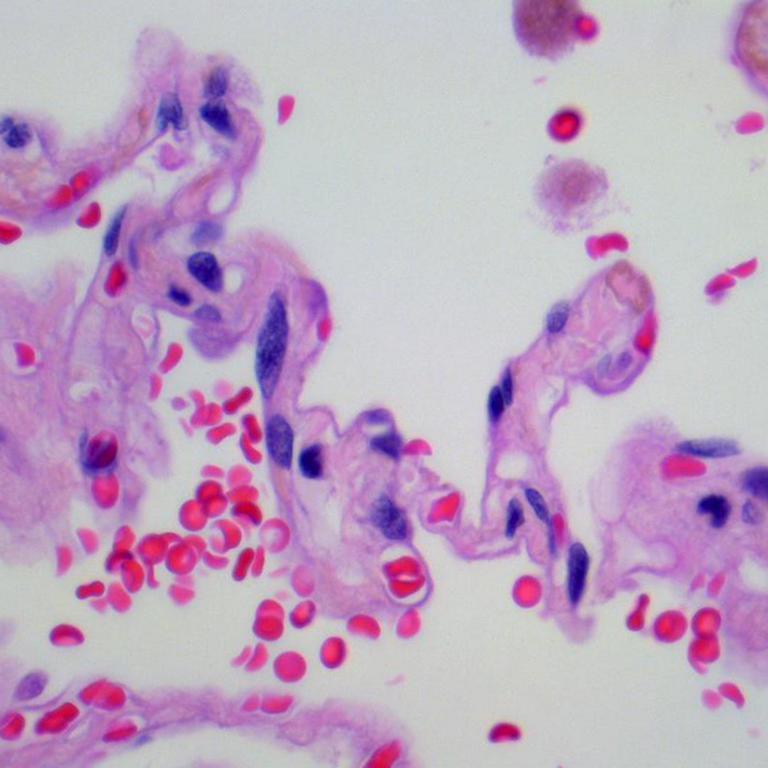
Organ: lung
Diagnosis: benign